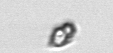
Label: Heterocapsa_rotundata